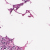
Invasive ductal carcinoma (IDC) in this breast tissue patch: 0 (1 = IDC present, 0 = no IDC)